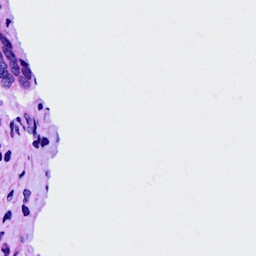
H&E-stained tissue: Ovarian